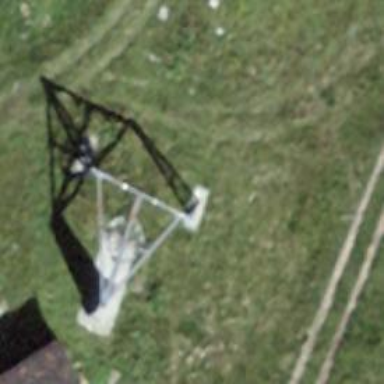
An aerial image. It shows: Pylon for aerialway.